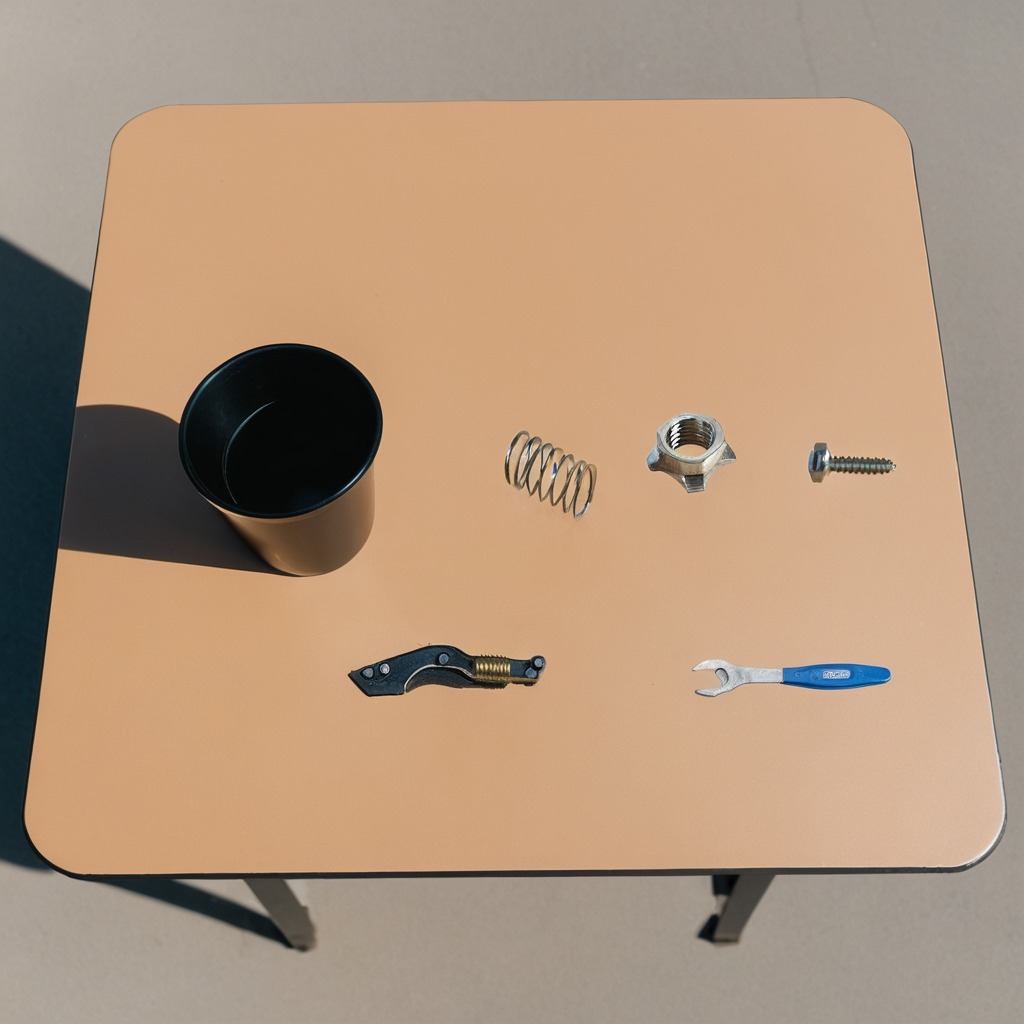
A utility knife, a metal machine screw, a coiled metal spring, a metal nut, and a wrench are lying on the table.